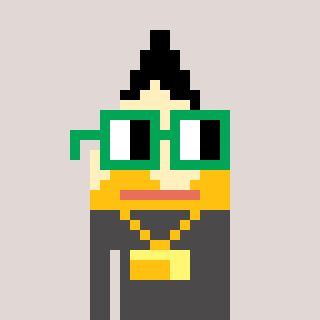
a pixel art character with square green glasses, a pencil-shaped head and a grayscale-colored body on a warm background